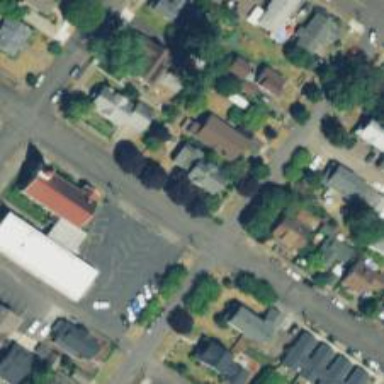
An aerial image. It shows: Residential road with sidewalk on the left.